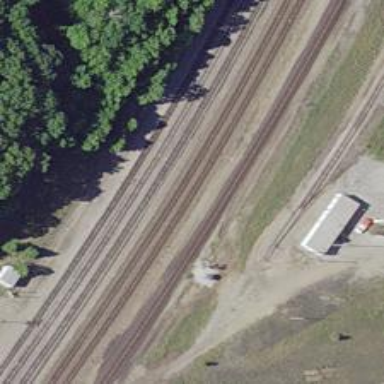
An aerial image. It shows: Railway yard.